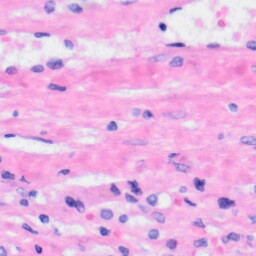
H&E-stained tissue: Liver